Question: I have a videoview using for my splashscreen. The videoview occupies the top of the screen and down part its blank. I want the video to be played fullscreen.
here is my xml file:
'''
<LinearLayout xmlns:android="http://schemas.android.com/apk/res/android"
xmlns:app="http://schemas.android.com/apk/res-auto"
xmlns:tools="http://schemas.android.com/tools"
android:layout_width="match_parent"
android:layout_height="match_parent"
android:background="#ffffff"
tools:context="com.example.acer.myapplication.splash">
<VideoView
android:id="@+id/videoView"
android:layout_width="match_parent"
android:layout_height="match_parent"
android:layout_gravity="fill_vertical"/>
</LinearLayout>
'''
java code:
'''
protected void onCreate(Bundle savedInstanceState) {
super.onCreate(savedInstanceState);
setContentView(R.layout.activity_splash);
VideoView videoView = (VideoView) findViewById(R.id.videoView);
Uri video=Uri.parse("android.resource://"+getPackageName()+"/"+R.raw.test);
videoView.setVideoURI(video);
videoView.requestFocus();
videoView.start();
videoView.setOnCompletionListener(new OnCompletionListener() {
@Override
public void onCompletion(MediaPlayer arg0) {
startActivity(new Intent(getBaseContext(), first.class));
finish();
}
});
}
'''

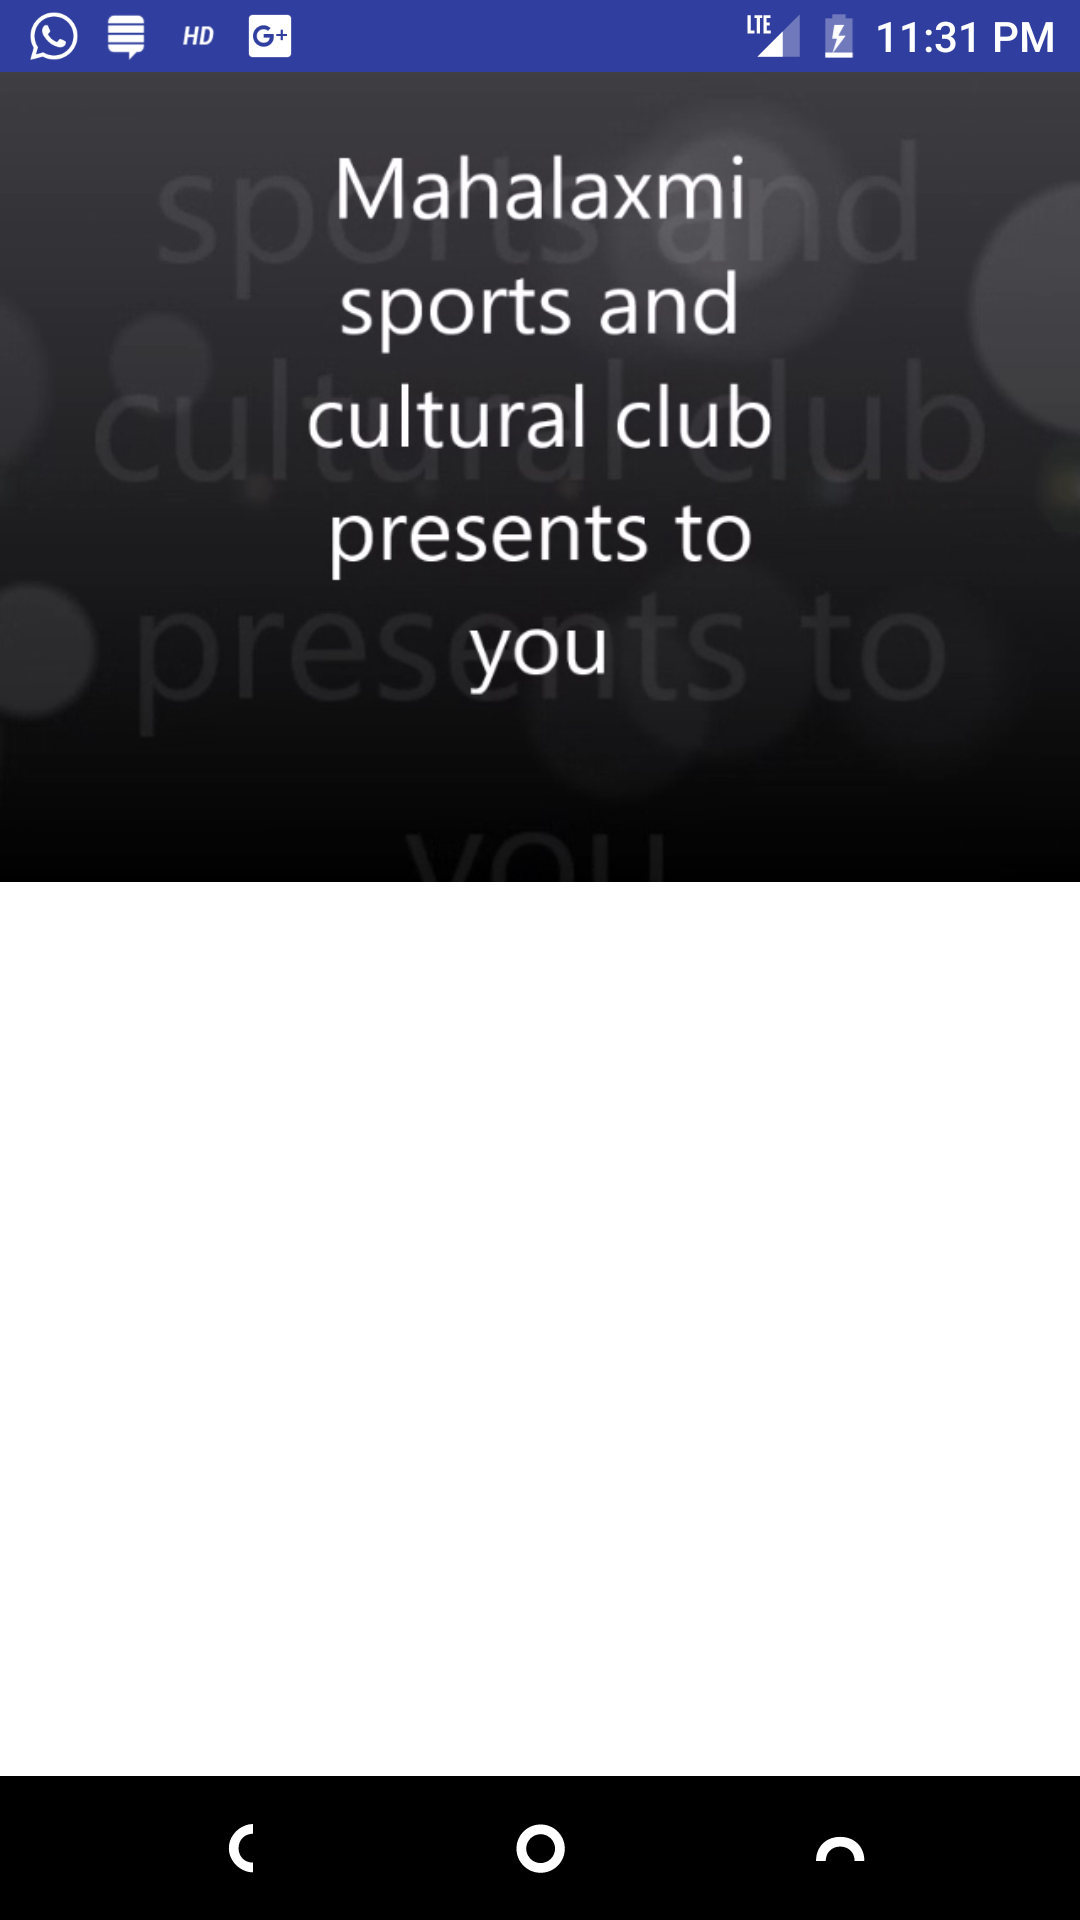
Answer: Use the following XML for the Video.
'''
<?xml version="1.0" encoding="utf-8"?>
<RelativeLayout xmlns:android="http://schemas.android.com/apk/res/android"
android:layout_width="fill_parent"
android:layout_height="fill_parent" >
<VideoView android:id="@+id/videoView"
android:layout_width="fill_parent"
android:layout_alignParentRight="true"
android:layout_alignParentLeft="true"
android:layout_alignParentTop="true"
android:layout_alignParentBottom="true"
android:layout_height="fill_parent">
</VideoView>
'''
The Video has to be rotated to use in portrait mode. Use <URL> to rotate the video by 90 degrees and then set it as splashscreen.
<URL>